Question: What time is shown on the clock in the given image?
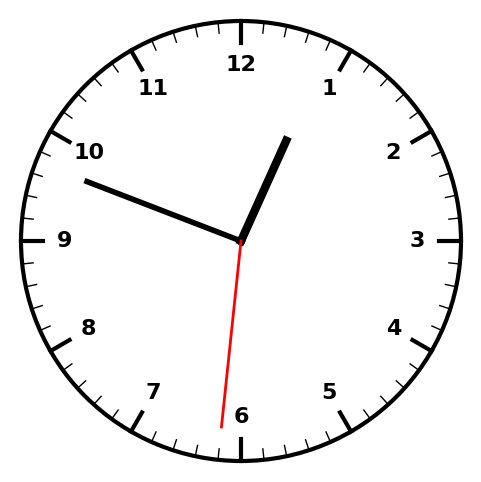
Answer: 12:48:31